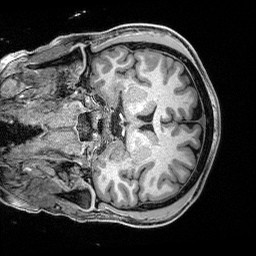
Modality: T1w
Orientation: coronal
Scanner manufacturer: siemens
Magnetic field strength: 3 T
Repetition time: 2.4 s
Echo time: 0.00122 s